Question: I use 'quiver3()' command in matlab and specify the points and its normals. i specify three points and corresponding 3 normals but when i plot in on an existing figure, the lines appear very small in size.

How to increase the line size? In <URL>, they only give line width option. i use the command like this:
'quiver3(pts(:,1),pts(:,2),pts(:,3),n(:,1),n(:,2),n(:,3),'LineWidth',3,'color','g');'
'pts' and 'n' are 3x3 matrices.
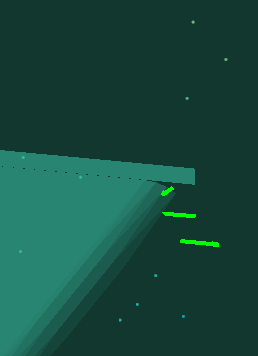
Answer: You can find a solution in this link <URL>. Setting the ''AutoScale'' property to ''off'' and adjusting your vector norm to control line size seems to be the solution.